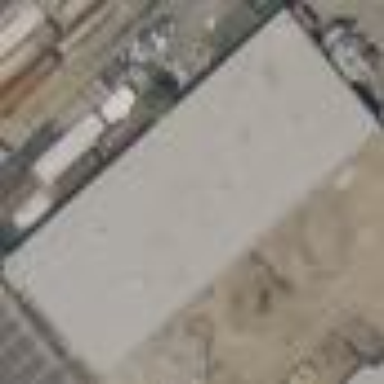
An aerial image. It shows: Industrial building.